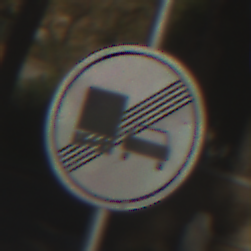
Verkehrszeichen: EndeUeberholverbotKraftfahrzeuge
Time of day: MorningAfternoon
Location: Outdoor (Suburban)
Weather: Clear
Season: NotSpecified
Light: Natural